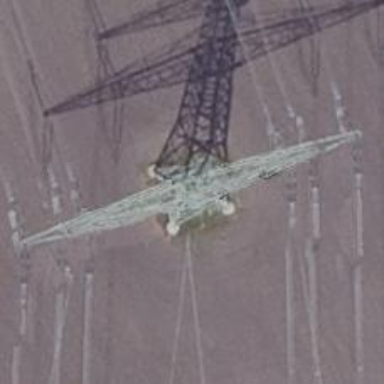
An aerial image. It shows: Three power lines with cables.